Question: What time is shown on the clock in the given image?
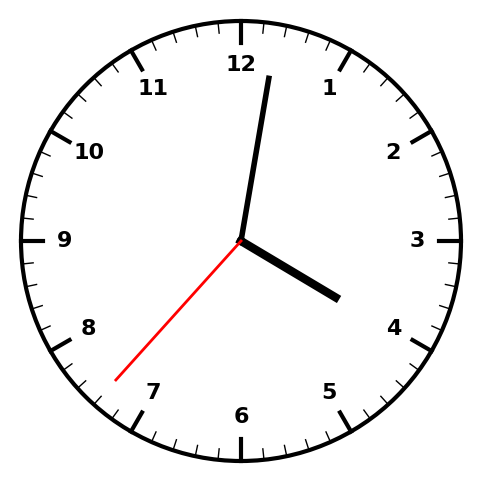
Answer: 04:01:37